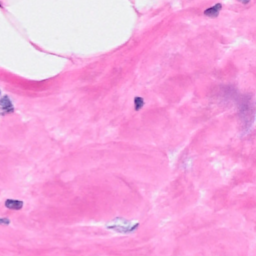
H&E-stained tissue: Breast